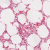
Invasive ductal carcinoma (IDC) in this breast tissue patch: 0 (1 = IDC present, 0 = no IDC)